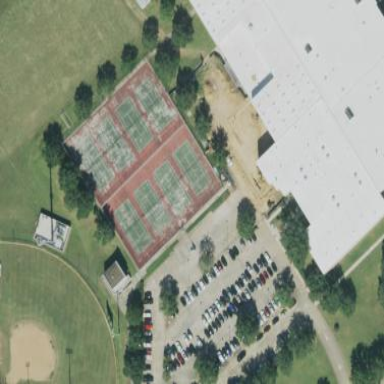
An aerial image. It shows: Tennis court on pitch designated for leisure land.